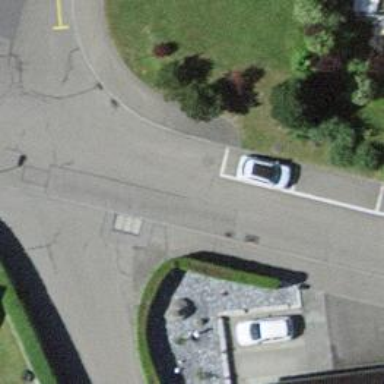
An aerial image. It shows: Kerb serving as barrier.